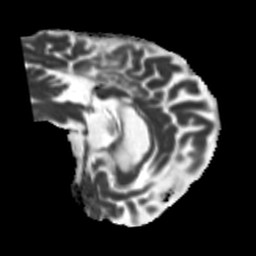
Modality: MD
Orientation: sagittal
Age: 58
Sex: male
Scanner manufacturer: siemens
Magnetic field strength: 3 T
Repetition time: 5.25 s
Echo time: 0.08 s